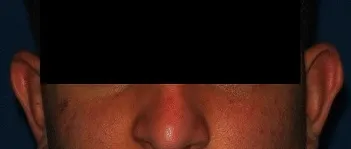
Soft tissue healing 3 months after surgery.
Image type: medical_photograph (oral_photograph)